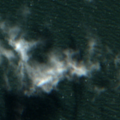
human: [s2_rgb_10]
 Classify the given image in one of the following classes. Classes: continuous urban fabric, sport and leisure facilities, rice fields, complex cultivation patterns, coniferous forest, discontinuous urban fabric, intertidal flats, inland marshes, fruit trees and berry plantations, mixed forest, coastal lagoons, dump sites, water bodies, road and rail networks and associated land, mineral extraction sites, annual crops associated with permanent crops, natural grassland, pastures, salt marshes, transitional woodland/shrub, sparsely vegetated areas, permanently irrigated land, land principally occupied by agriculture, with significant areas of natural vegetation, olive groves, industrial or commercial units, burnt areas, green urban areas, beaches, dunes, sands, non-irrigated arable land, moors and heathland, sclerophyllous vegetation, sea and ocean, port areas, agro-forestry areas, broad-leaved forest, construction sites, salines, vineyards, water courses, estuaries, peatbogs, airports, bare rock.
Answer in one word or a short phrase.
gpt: sea and ocean